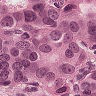
Metastatic tissue present: yes